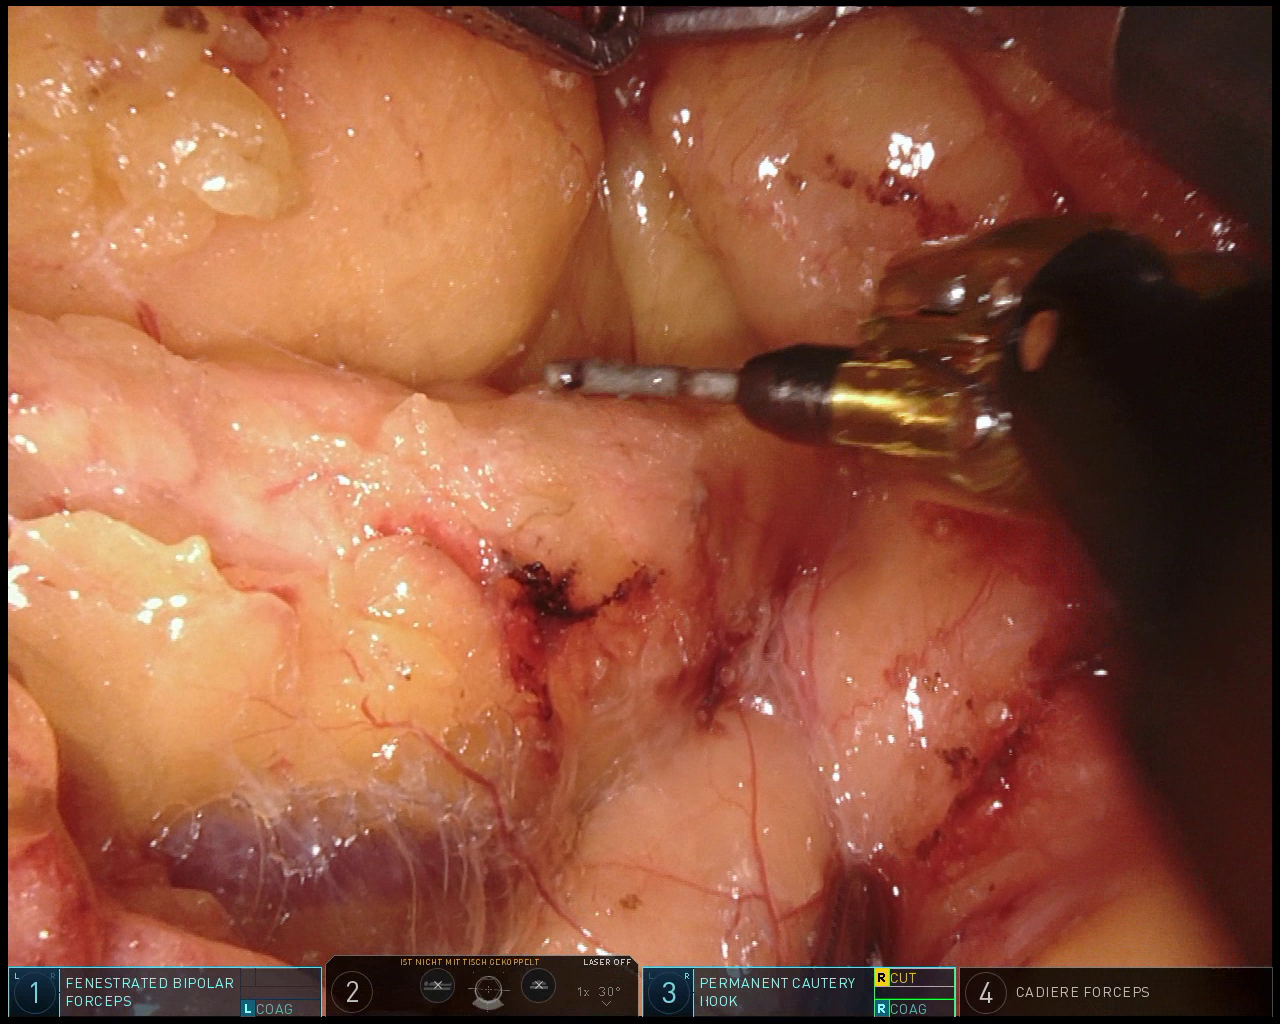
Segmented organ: pancreas
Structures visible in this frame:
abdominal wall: no
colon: no
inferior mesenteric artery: no
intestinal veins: no
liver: no
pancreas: yes
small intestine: no
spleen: no
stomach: no
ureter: no
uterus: no
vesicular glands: no